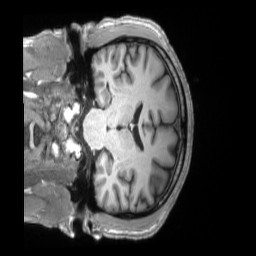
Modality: T1w
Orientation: coronal
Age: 53
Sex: male
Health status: ill
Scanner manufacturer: siemens
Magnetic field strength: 3 T
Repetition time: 2.2 s
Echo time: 0.00157 s